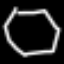
Label: octagon